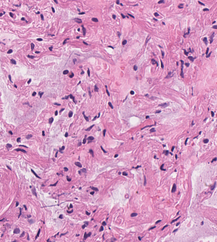
Tumor epithelial tissue: no
Tumor-associated stroma tissue: no
Normal tissue: yes